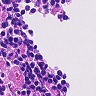
Metastatic tissue present: no